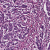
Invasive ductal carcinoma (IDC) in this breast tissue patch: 1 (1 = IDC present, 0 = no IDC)